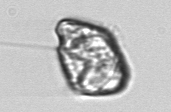
Label: Gyrodinium